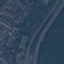
Land use / land cover class: Highway